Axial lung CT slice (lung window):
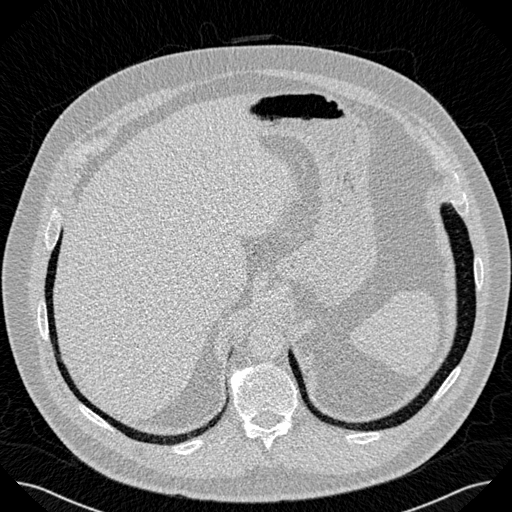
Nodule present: no